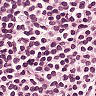
Metastatic tissue present: no